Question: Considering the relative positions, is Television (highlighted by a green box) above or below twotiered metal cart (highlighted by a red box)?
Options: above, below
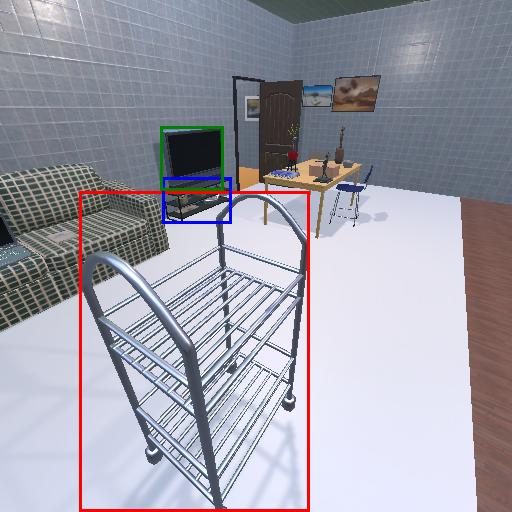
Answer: above